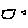
Label: hexagon